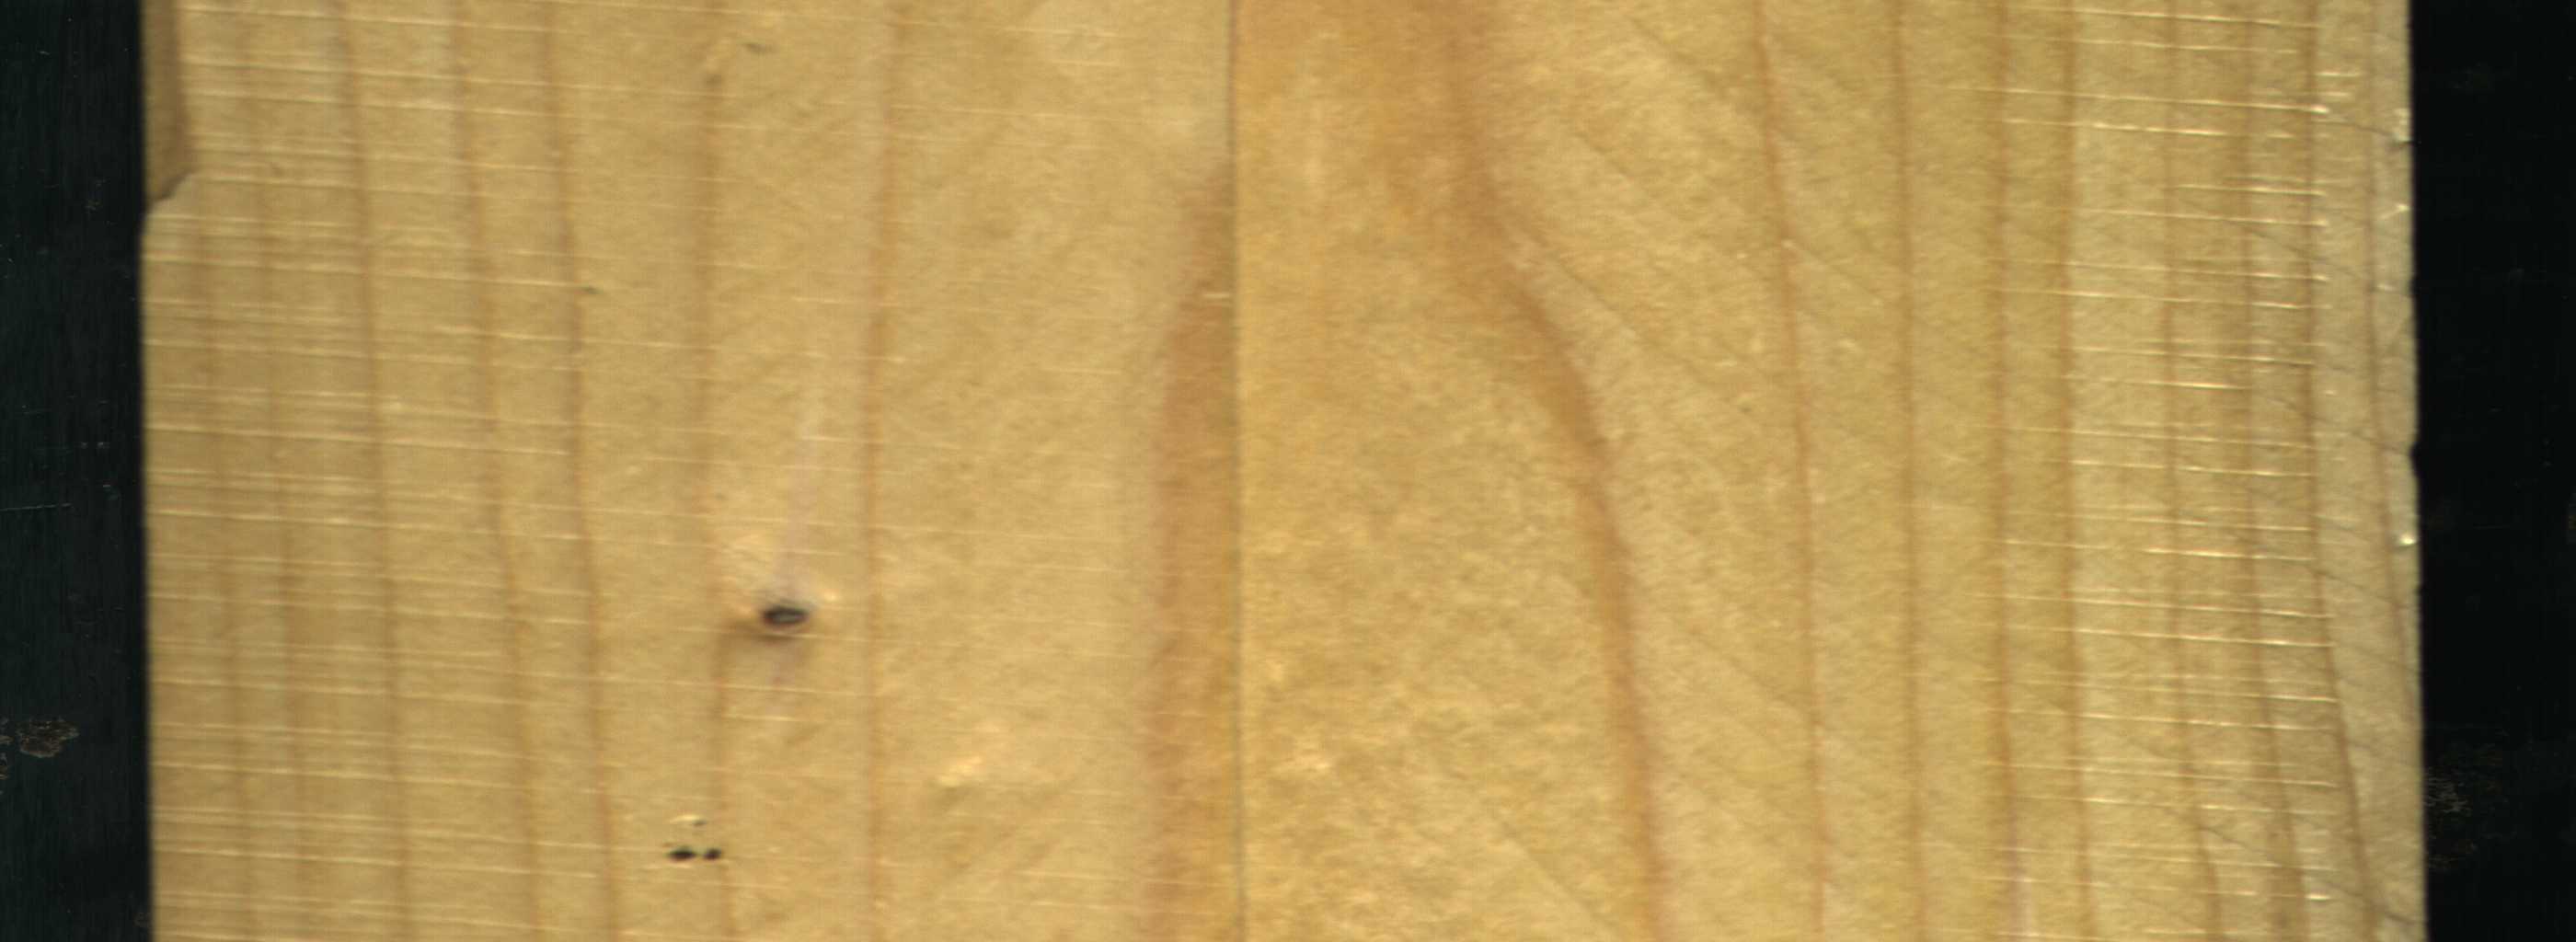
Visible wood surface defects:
Live_Knot